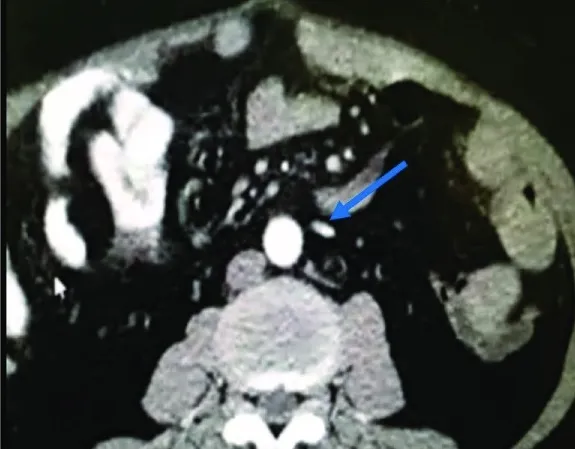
Abdominopelvic CT scan with IV contrast. . Narrow enhancement of the inferior mesenteric artery can be observed (blue arrow).
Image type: radiology (ct)